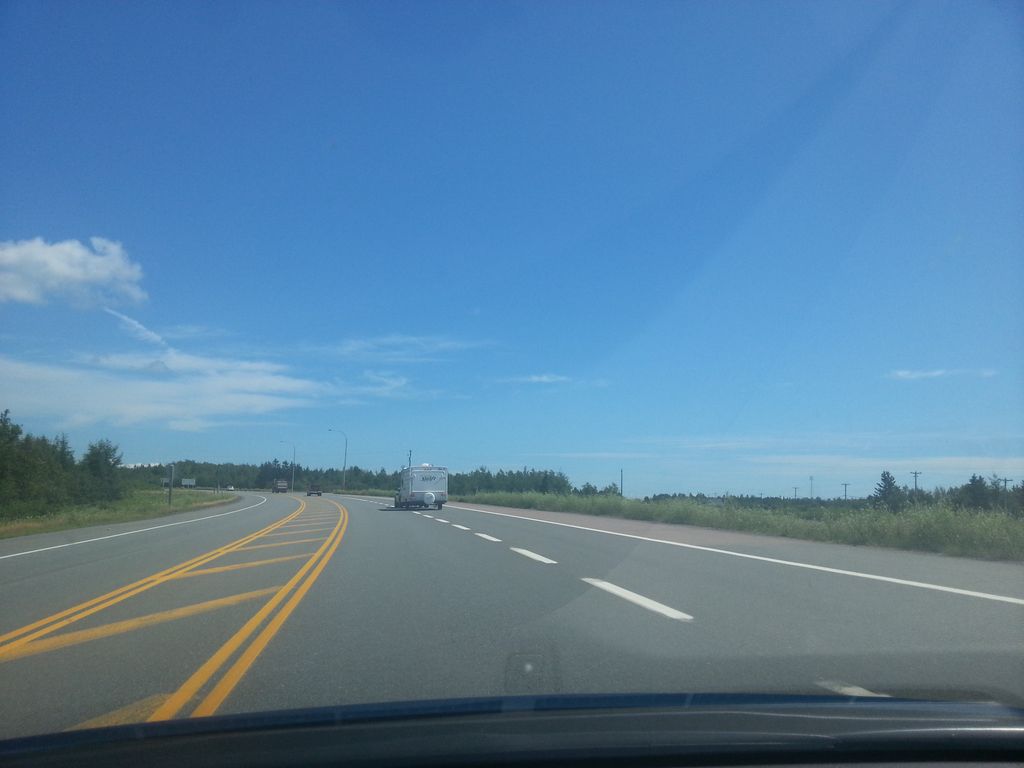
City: charlottetown